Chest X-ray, AP view. Patient: 40 years old, sex M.
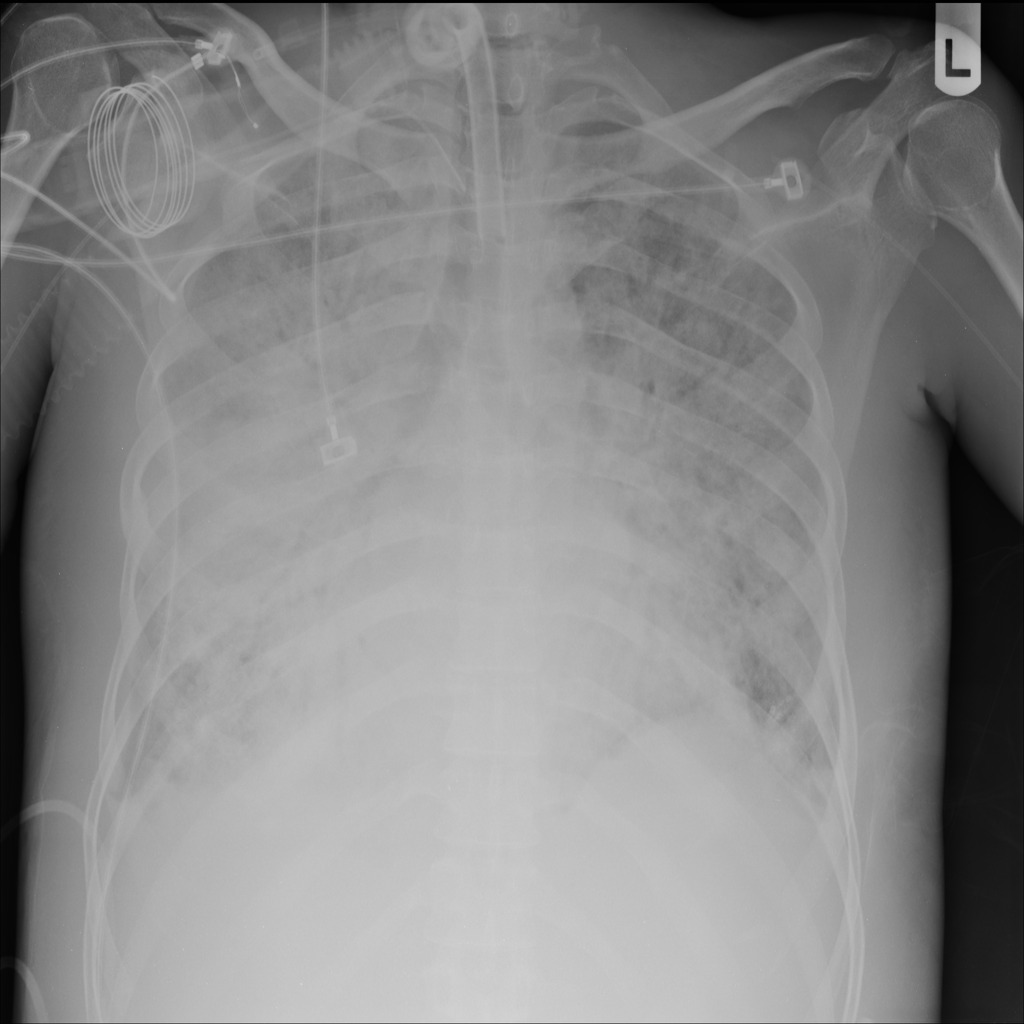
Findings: Infiltration